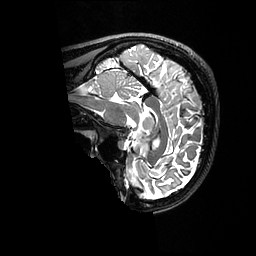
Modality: T2w
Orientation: sagittal
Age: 23
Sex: female
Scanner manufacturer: ge
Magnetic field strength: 3 T
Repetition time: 3.202 s
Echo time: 0.06609 s